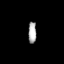
Tissue: prostate
Cell type: Fibroblasts
Senescence score: 0.711
Nuclear area (px): 174
Mean DAPI intensity: 168.805